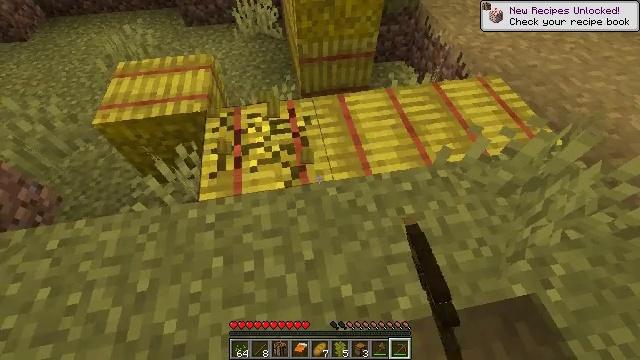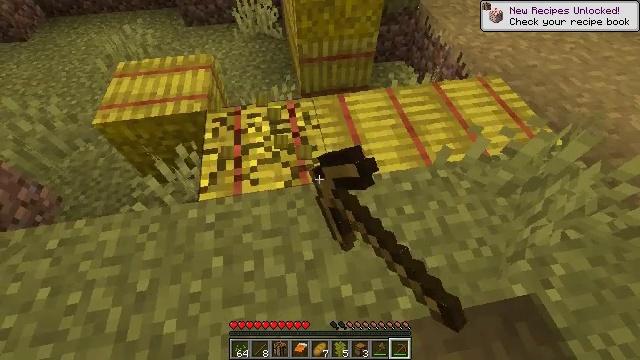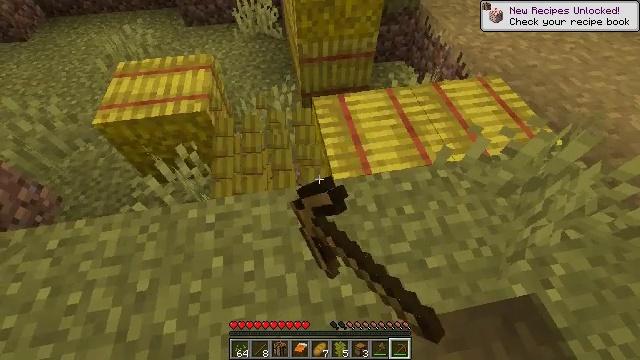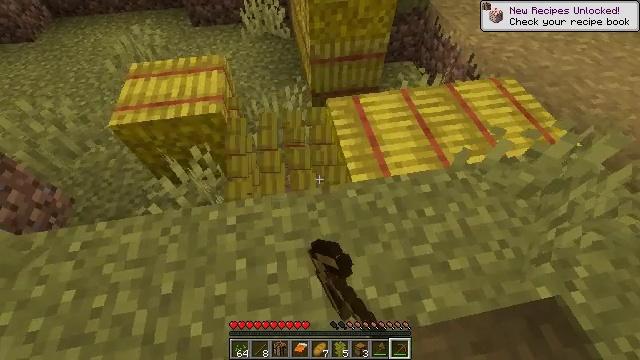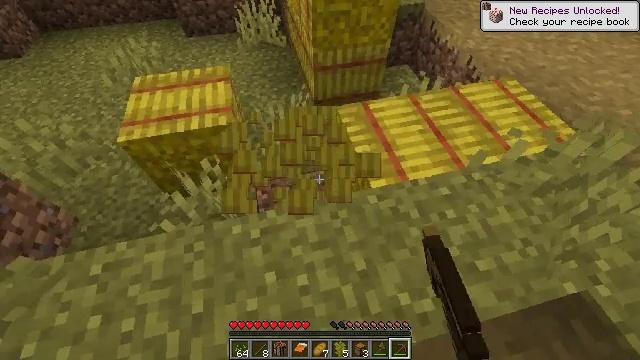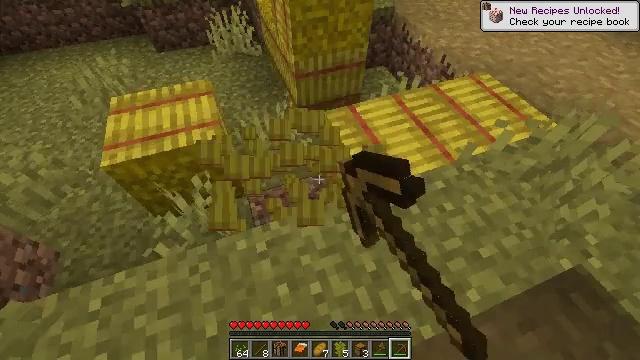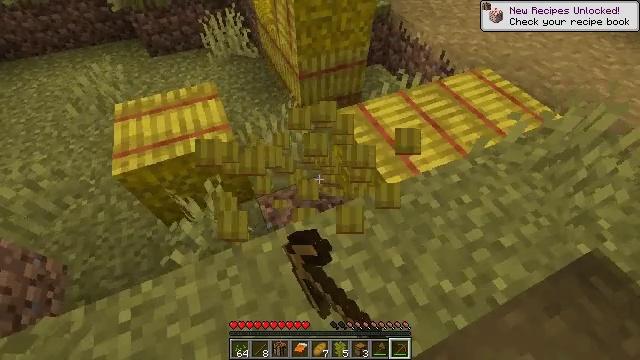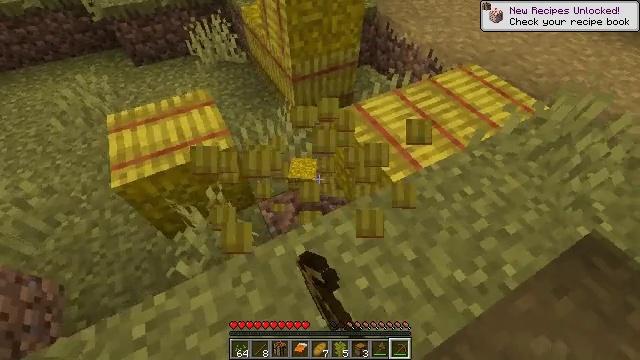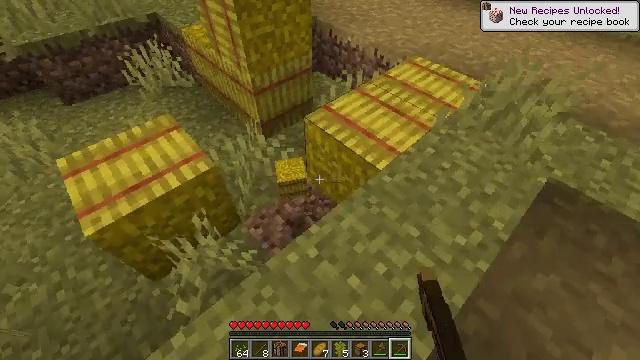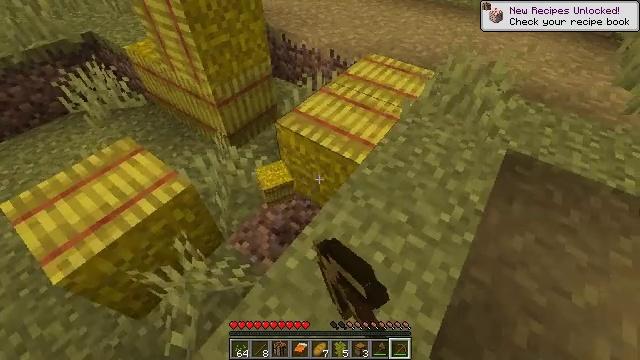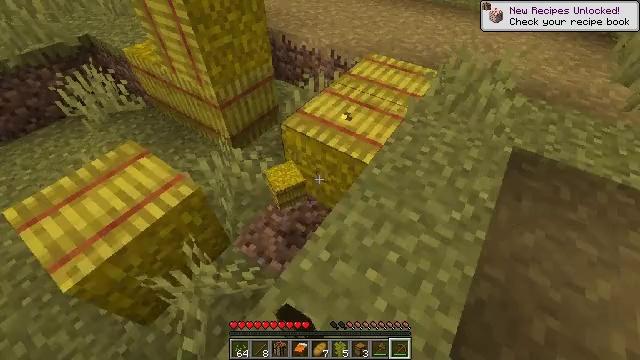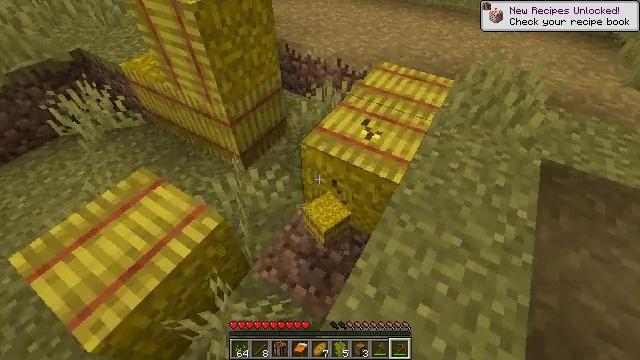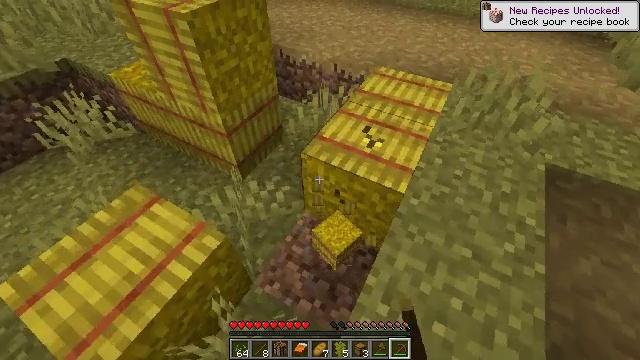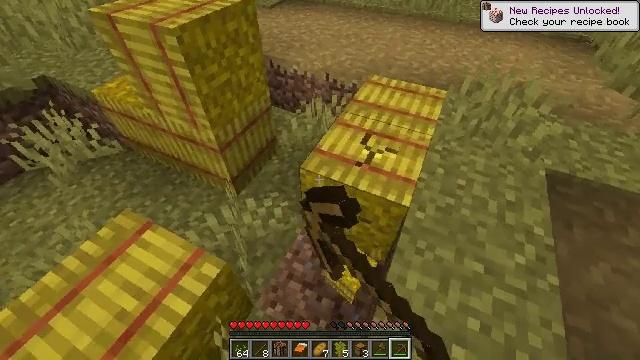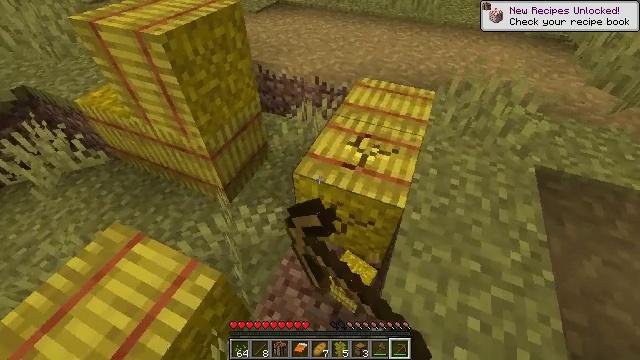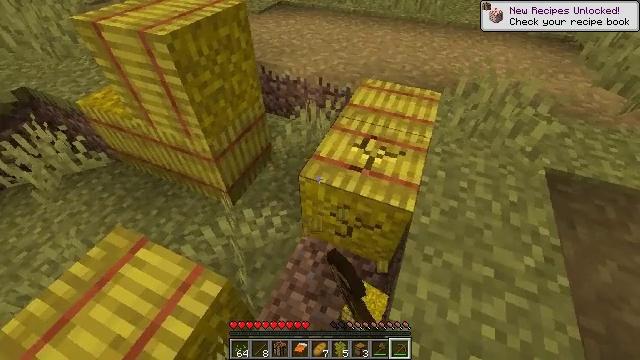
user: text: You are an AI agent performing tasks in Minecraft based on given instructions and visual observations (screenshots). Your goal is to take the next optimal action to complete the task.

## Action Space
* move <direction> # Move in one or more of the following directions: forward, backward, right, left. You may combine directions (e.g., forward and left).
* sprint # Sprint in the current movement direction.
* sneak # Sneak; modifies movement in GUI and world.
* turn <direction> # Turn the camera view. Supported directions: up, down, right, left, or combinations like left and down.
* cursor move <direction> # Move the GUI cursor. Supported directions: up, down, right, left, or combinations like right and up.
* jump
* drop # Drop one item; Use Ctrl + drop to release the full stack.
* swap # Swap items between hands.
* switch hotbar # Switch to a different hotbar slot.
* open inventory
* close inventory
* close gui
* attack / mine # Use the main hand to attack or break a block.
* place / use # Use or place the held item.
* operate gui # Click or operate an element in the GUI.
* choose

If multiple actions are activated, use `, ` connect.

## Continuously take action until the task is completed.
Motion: motion action
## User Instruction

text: Break the hay block to collect it.
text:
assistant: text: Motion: attack / mine
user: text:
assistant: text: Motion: move left, attack / mine
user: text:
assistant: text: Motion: move left, attack / mine
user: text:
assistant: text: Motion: move left, turn right and up, attack / mine
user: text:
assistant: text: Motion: move left, turn right and up, attack / mine
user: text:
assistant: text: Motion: move left, turn right, attack / mine
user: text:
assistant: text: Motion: move left, turn right, attack / mine
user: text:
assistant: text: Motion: move left, turn right and up, attack / mine
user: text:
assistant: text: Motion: move forward and move left, turn right, attack / mine
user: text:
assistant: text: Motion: move forward and move left, turn right, attack / mine
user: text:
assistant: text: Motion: move forward and move left, turn right, attack / mine
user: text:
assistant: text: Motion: move forward, turn right, attack / mine
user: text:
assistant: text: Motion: turn right and up, attack / mine
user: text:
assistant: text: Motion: turn right, attack / mine
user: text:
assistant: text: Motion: attack / mine
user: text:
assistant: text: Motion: attack / mine
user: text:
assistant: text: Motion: attack / mine
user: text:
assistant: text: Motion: turn right, attack / mine
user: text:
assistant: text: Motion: turn right, attack / mine
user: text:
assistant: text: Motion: attack / mine
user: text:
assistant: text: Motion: attack / mine
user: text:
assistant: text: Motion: attack / mine
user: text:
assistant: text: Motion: attack / mine
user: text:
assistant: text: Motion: attack / mine
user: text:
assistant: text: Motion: attack / mine
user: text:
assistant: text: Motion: attack / mine
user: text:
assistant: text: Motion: attack / mine
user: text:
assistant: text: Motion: move forward, attack / mine
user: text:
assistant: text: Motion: move forward, turn right and up, attack / mine
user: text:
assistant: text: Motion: move forward, turn right and up, attack / mine